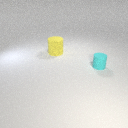
large yellow rubber cylinder to the left of small cyan rubber cylinder